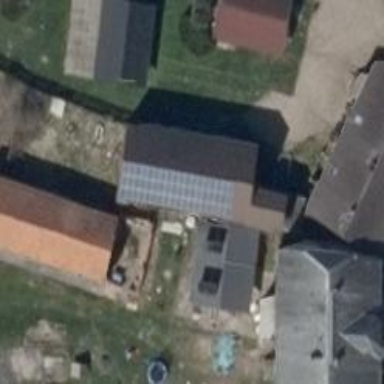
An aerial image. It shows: Solar photovoltaic panel generator producing electricity in small installation.